Field crop: tomato
Growth stage: 2
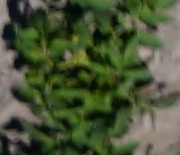
Species: tomato